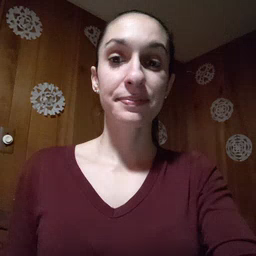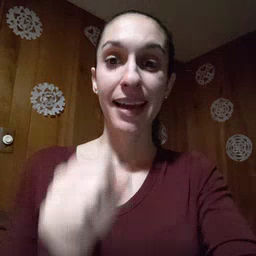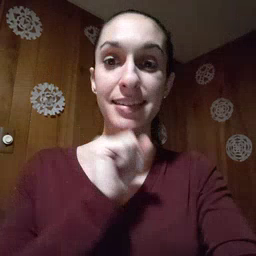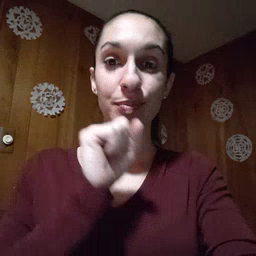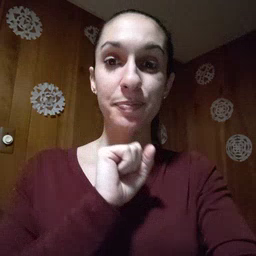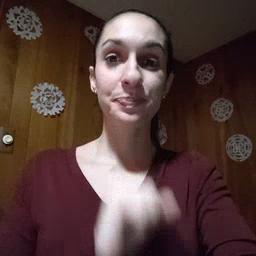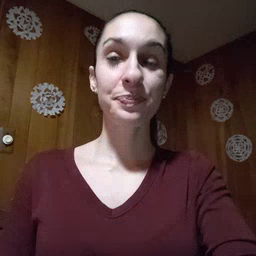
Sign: icecream